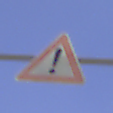
Verkehrszeichen: Gefahrenstelle
Umgebung: Outdoor, RoadRail
Tageszeit: Midday
Wetter: Clear
Licht: Natural
Jahreszeit: NotSpecified
Kontrast: HighContrast